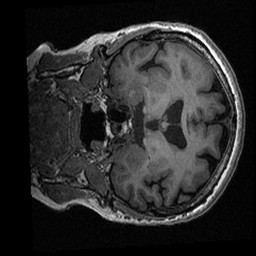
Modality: T1w
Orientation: coronal
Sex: female
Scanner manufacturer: ge
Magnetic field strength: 3 T
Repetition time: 0.0064 s
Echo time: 0.00281 s